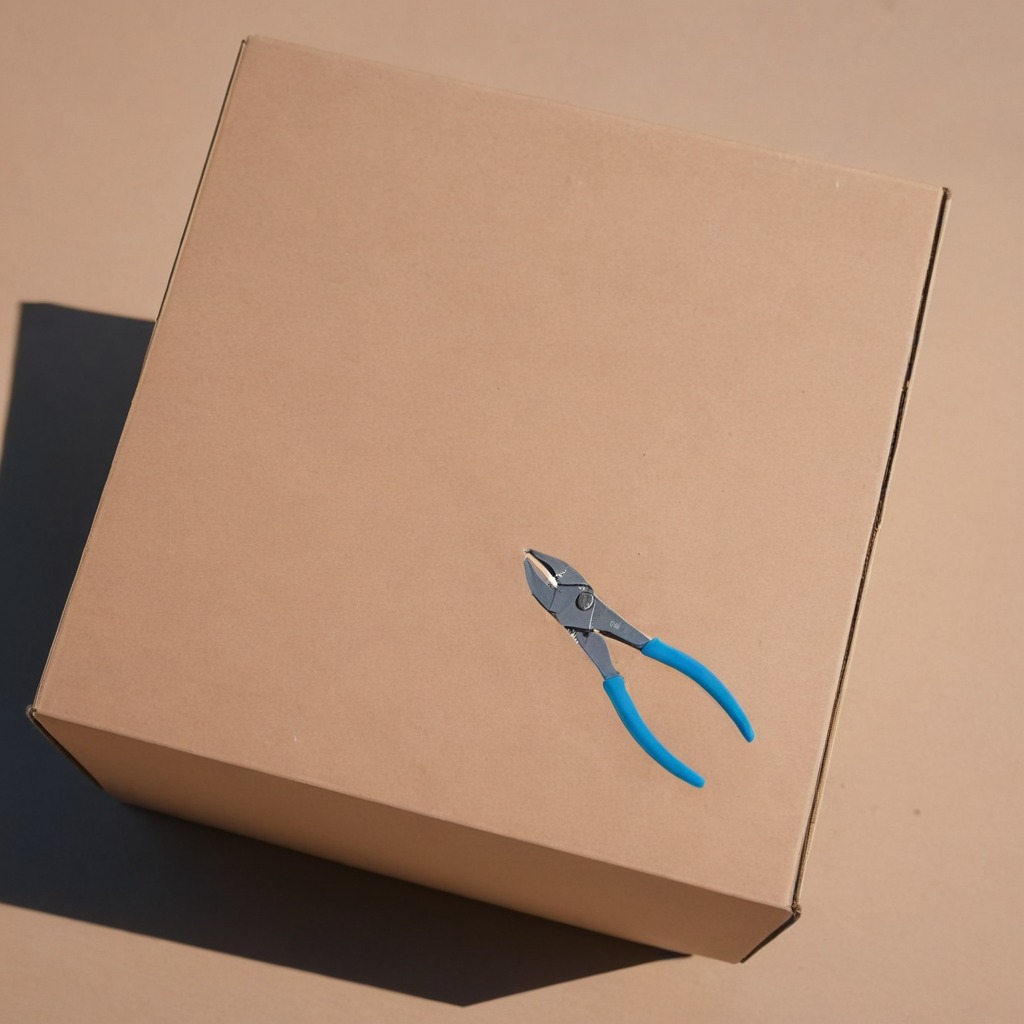
A plier is lying on the cardboard box surface in an outdoor workshop during daytime bright natural light soft shadows slightly creased but